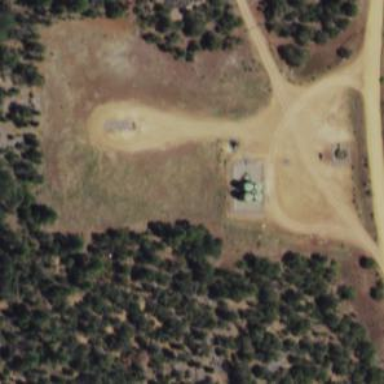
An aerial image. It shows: Storage tank that is man-made.